Group 1:
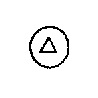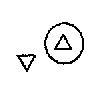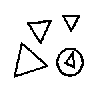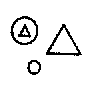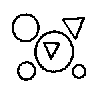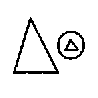
Group 2:
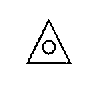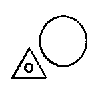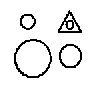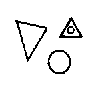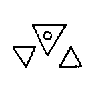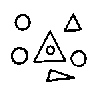
Rule separating the two groups: Triangle inside of the circle vs. circle inside of the triangle.
Concepts: inside, triangle
Author: Mikhail M. Bongard
Reference: M. M. Bongard, Pattern Recognition, Spartan Books, 1970, p. 229.